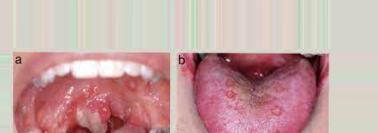
Condition: Mouth Ulcer